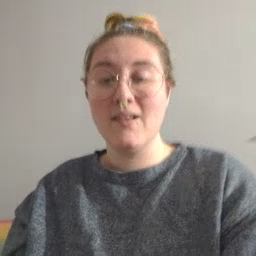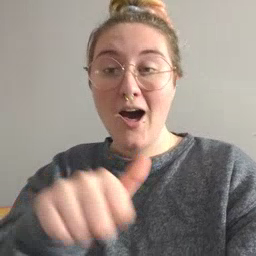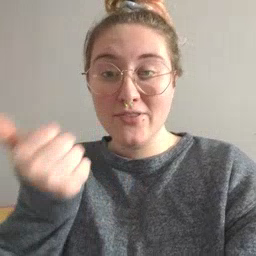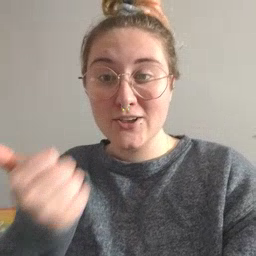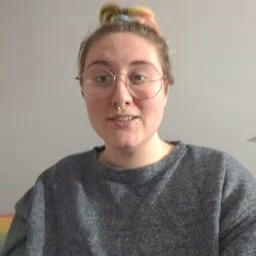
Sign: another